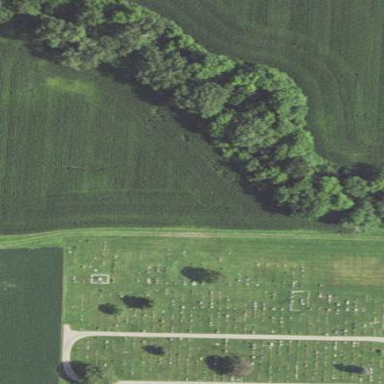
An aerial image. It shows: Cemetery.